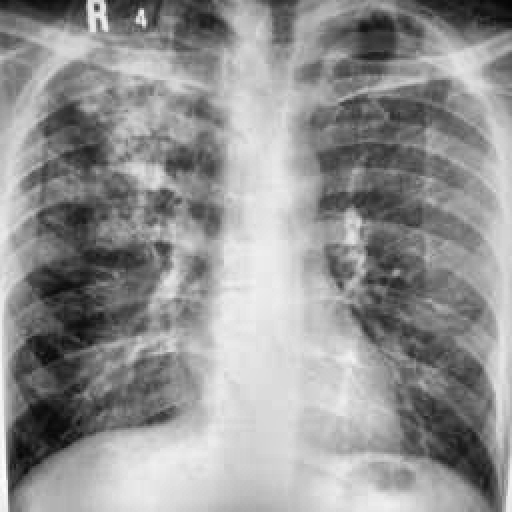
Finding: TUBERCULOSIS